Question: Here is a wireframe to ilustrate the structure of a legacy project that shows some performance issue:

For all dialogs (From jQuery UI) open a new iframe are created and all js from Home are re-downloaded and all objects are re-instanced. Can I create a reference from jQuery from Home to all new iframes and work in each iframe scope?
For example:
'''
$("#some-el").data('foo', 'bar');
console.log($("#some-el").data('foo')); // results bar
'''
'''
//after defined in Home first run
console.log($("#some-el").data('foo')); // results undefined
'''
Remember this is a legacy architeture and all solutions must be consider this scenario.
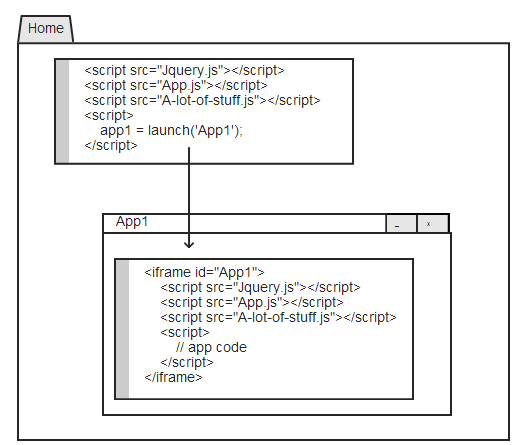
Answer: I've encountered this situation before. One approach is to define some javascript that gets loaded into the iframes that just reroutes any function calls to 'top.functionCall()' instead of containing their actual definition. It becomes very simple if all of your functions are under one namespace, like so:
Parent window js:
'''
var namespace = (function () {
// all of your functions are in here as properties of namespace
})();
'''
iframe window js:
'''
var namespace = top.namespace;
'''
One issue with this is any functions (functions that rely or operate on the 'window' object) will most likely break.